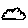
Label: cloud